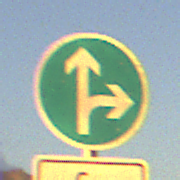
Verkehrszeichen: VorgeschriebeneFahrtrichtungGeradeausOderRechts
Zusatzzeichen unten: EinspurigeFahrzeugeFrei2
Umgebung: Outdoor, RoadRail
Tageszeit: SunriseSunset
Wetter: PartlyCloudy
Licht: Natural
Jahreszeit: NotSpecified
Kontrast: HighContrast